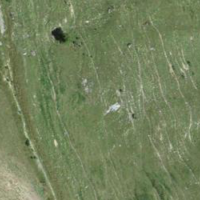
EUNIS habitat code: 23
Species observed at this site:
Parnassia palustris
Larix decidua